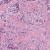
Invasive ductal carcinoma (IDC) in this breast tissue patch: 1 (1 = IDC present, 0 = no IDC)